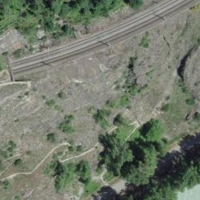
EUNIS habitat code: 48
Species observed at this site:
Carcharodus alceae